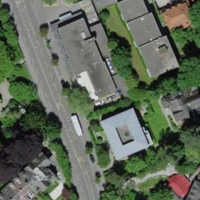
EUNIS habitat code: 55
Species observed at this site:
Symphoricarpos albus